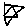
Label: star